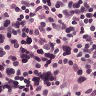
Metastatic tissue present: no